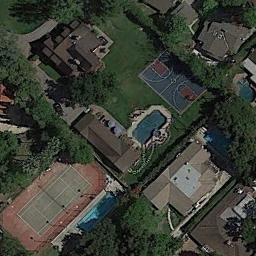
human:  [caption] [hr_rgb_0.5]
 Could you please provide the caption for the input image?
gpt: The tennis court is on the grass next to some buildings and trees .

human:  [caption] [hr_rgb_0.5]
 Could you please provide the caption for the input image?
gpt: Tennis court and swimming pool in the middle of a residential area surrounded by trees .

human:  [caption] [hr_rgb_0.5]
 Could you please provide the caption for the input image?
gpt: There are many different shapes and sizes of buildings next to the tennis courts .

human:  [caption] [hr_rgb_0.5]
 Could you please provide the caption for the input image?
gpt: There is a long blue and green tennis court in the picture .

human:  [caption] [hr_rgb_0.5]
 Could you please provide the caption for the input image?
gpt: There are some green trees and buildings beside the tennis court .